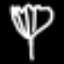
Label: leaf